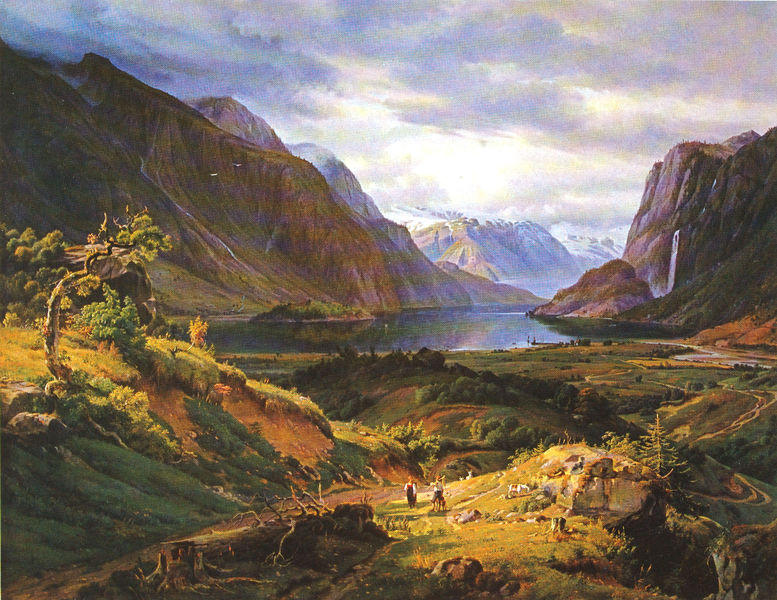
Titel: Hintersee bei Berchtesgaden
Künstler: Louis Gurlitt
Standort: Hannover
Institution: Privatbesitz
Schlagwörter: baum, berg, blau, dunkel, felsen, gemälde, himmel, mann, schatten, wasser, wolken, bäume, fluss, gelb, grün, landschaft, menschen, see, teich, braun, hell, licht, schwarz, straße, weiss, eis, gras, rot, schnee, tiere, weg, wiese, mensch, stein, steine, öl, baumstamm, feld, kühe, natur, sonnenaufgang, pfad, sonne, wege, wiesen, insel, tal, wald, wasserfall, bauern, genre, klar, italien, abhang, berge, berghang, fels, gebirge, gletscher, sonnenuntergang, alm, berglandschaft, idylle, romantik, bayern, alpen, idyllisch, berggipfel, schweiz, tanne, wurzeln, wanderer, flirren, gebirgslandschaft, hirte, hirten, heroisch, gebierge, baumstumpf, bergsee, böume, hirt, sublime, bauernlandschaft